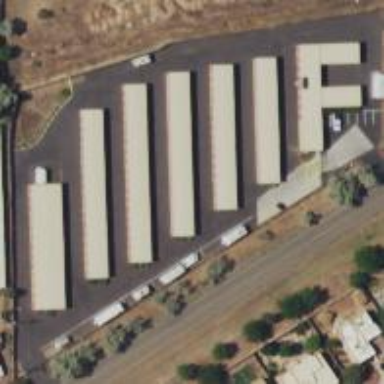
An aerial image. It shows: Storage rental shop.